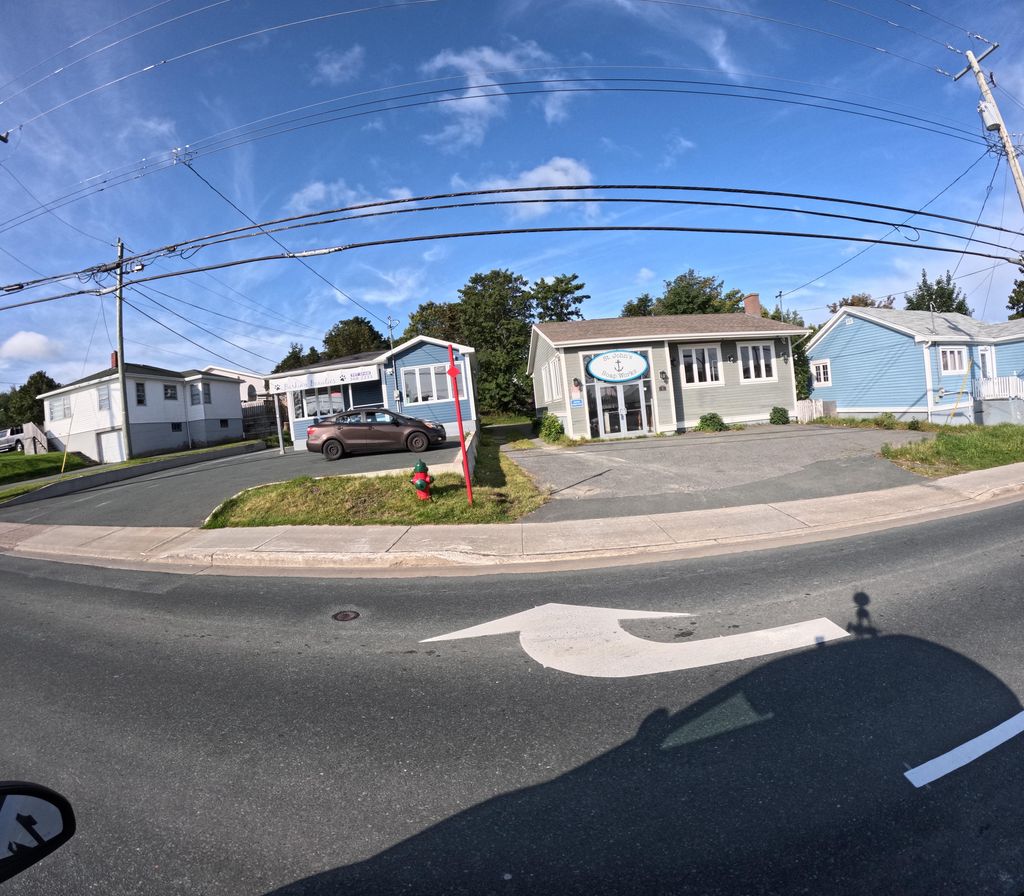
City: st_johns